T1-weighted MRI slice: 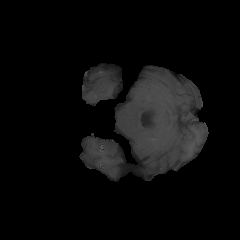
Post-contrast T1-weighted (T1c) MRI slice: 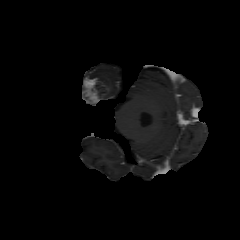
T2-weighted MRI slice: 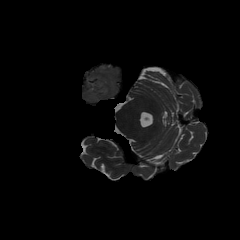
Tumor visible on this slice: yes